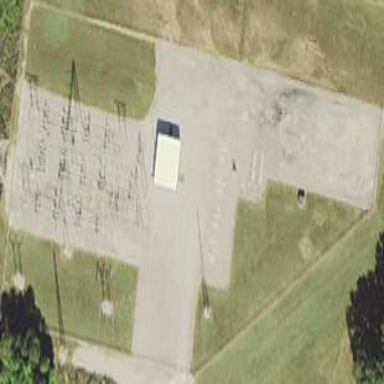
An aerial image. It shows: Outdoor distribution power substation.